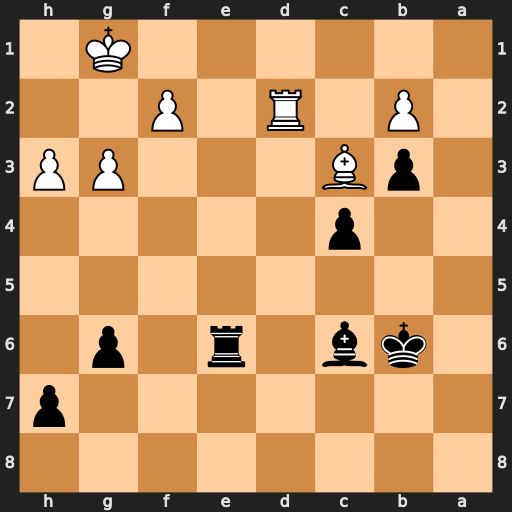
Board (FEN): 8/7p/1kb1r1p1/8/2p5/1pB3PP/1P1R1P2/6K1
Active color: b
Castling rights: -
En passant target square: -
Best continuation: Re1+ Kh2 Rh1#